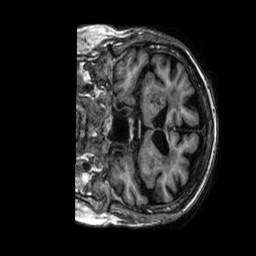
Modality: T1w
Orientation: coronal
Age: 82
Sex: female
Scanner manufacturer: philips
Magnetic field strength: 1.5 T
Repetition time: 0.007231 s
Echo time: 0.003281 s